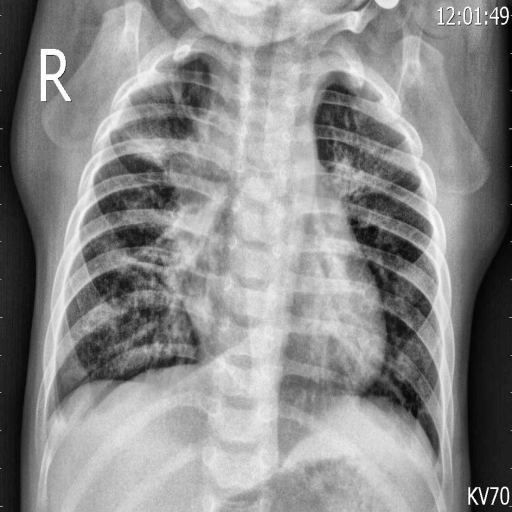
Finding: PNEUMONIA